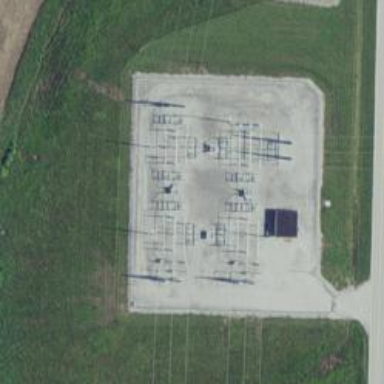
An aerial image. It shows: Switch for power supply.